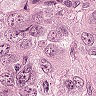
Metastatic tissue present: yes